Question: I want to visualize a matrix of integer values between 0 and 255 as a gray-scale image in Qt 5.12. First, I built a sample 256x256 uchar array with values between 0 and 255 in each row. then I tried to show the image with QImage and format_grayscale as the format. But confusingly, the resulting image contains disturbed pixels in the last rows.
The Resulting Image

I also created a gray-scale color map and tried with format_indexed8, but the same result. Here is my code.
'''
uchar imageArray[256][256];
for (int i = 0; i < 256; i++)
{
for (int j = 0; j < 256; j++)
{
imageArray[i][j] = uchar(j);
}
}
QImage image(&imageArray[0][0],
256,
256,
QImage::Format_Grayscale8);
'''
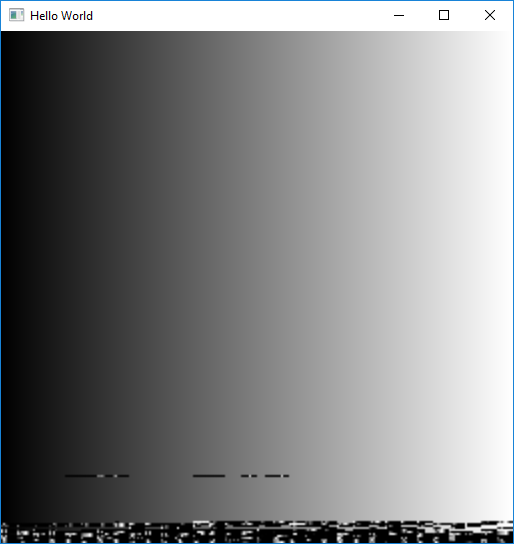
Answer: My guess is your buffer is deallocated and partially overwritten before you can get it displayed. It is your responsability to ensure the data buffer remains valid when using a constructor that does not perform a deep copy.
Quoting from <URL>:
> Constructs an image with the given width, height and format, that uses
an existing memory buffer, data. The width and height must be
specified in pixels. bytesPerLine specifies the number of bytes per
line (stride).The buffer must remain valid throughout the life of the QImage and all
copies that have not been modified or otherwise detached from the
original buffer. The image does not delete the buffer at destruction.
You can provide a function pointer cleanupFunction along with an extra
pointer cleanupInfo that will be called when the last copy is
destroyed.